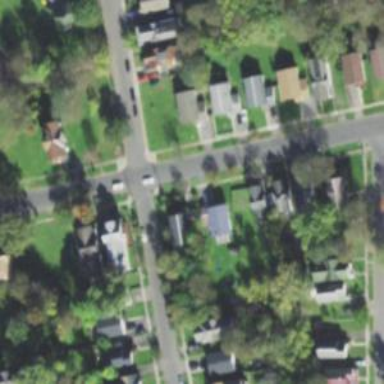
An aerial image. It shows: Unclassified road surrounded by residential buildings.